Aerial crown-view tile of a tropical tree (Barro Colorado Island, Panama), acquired 20250715:
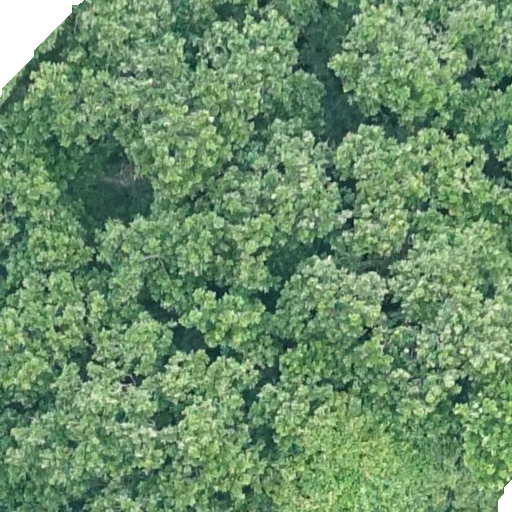
Species: Anacardium excelsum
GBIF accepted scientific name: Anacardium excelsum
Crown area: 642.421 m²